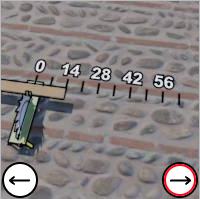
Task: length
Answer: 14
First scale value: 14.0